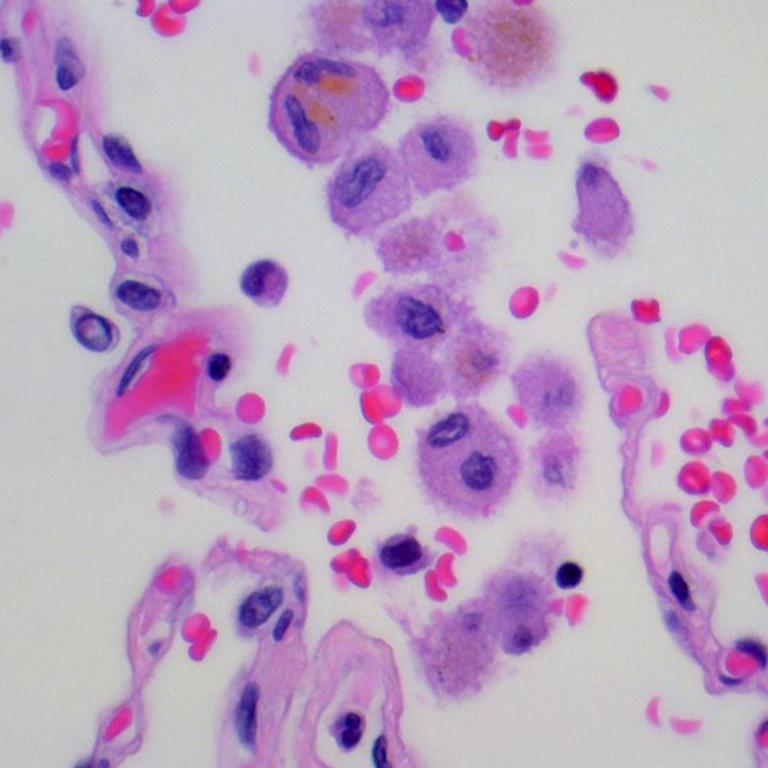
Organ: lung
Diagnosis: benign